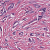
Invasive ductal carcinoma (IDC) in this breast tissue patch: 1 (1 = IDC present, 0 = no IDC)